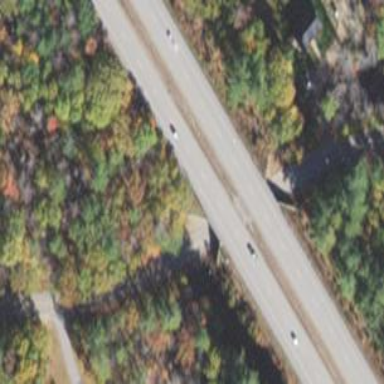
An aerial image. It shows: Motorway bridge with asphalt surface.